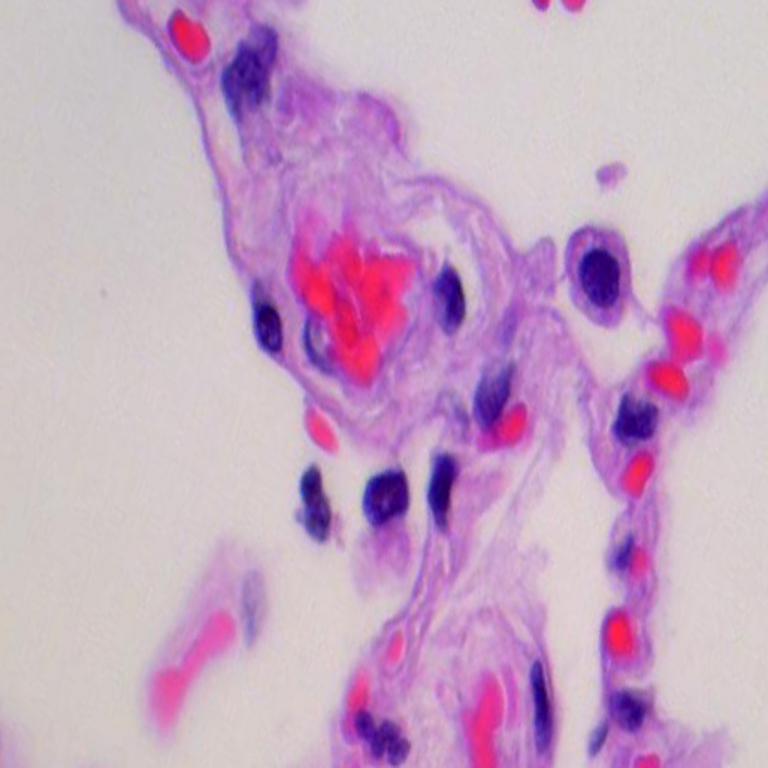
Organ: lung
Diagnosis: benign